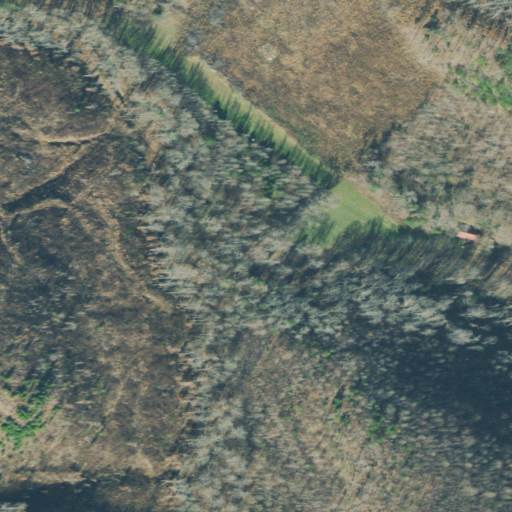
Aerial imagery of valley in Tennessee named Rye Patch Hollow containing deciduous forest, shrub, open development, and grassland